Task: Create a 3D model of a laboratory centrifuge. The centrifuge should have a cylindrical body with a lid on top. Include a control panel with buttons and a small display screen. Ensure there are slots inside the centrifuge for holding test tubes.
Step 315:
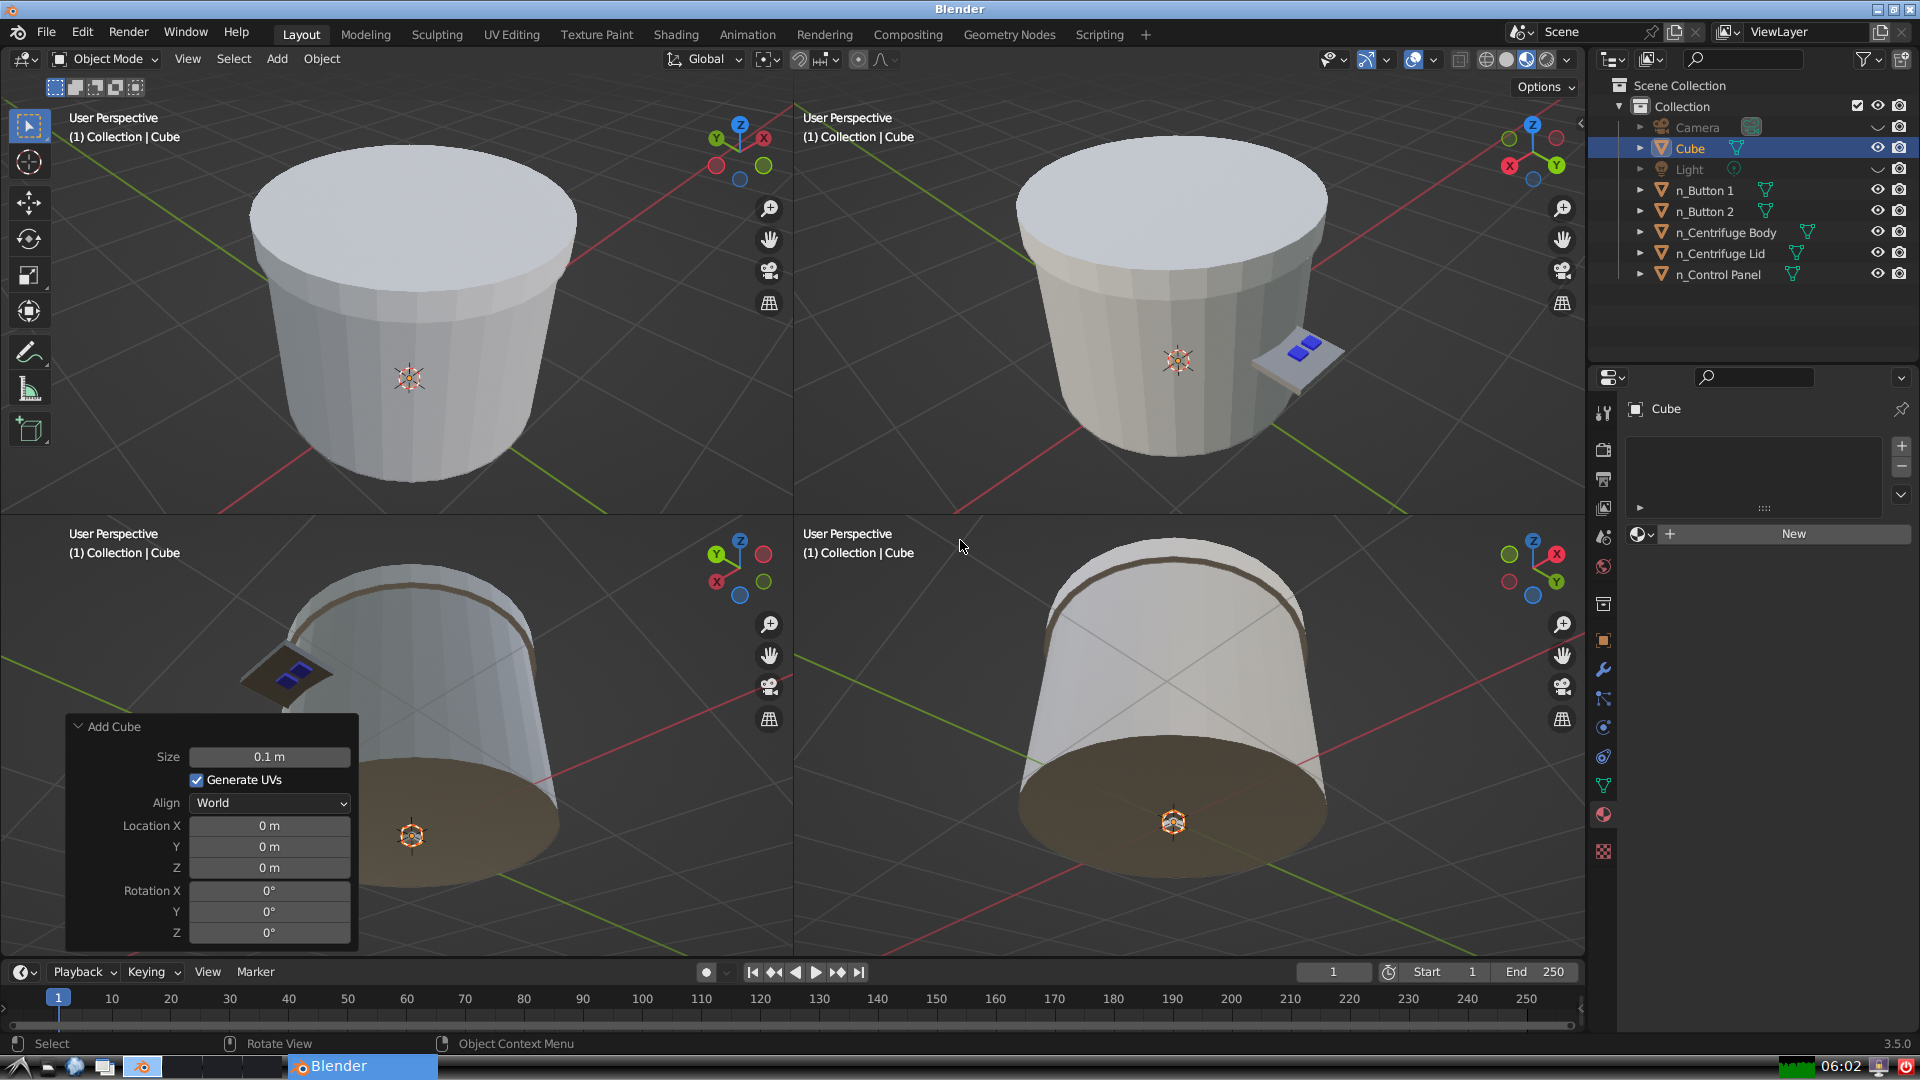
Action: {"mouse_move": [270, 826]}